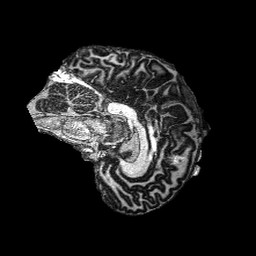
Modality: MP2RAGE
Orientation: sagittal